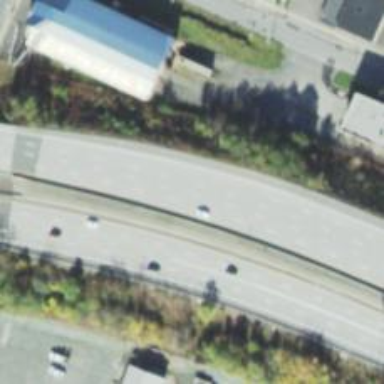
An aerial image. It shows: Asphalt motorway link with embankment.